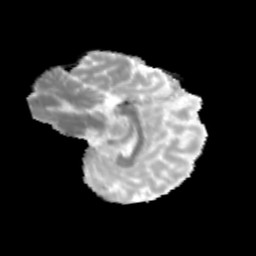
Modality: MD
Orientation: sagittal
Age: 12
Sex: female
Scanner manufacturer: siemens
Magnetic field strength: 3 T
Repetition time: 3.8 s
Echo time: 0.07 s